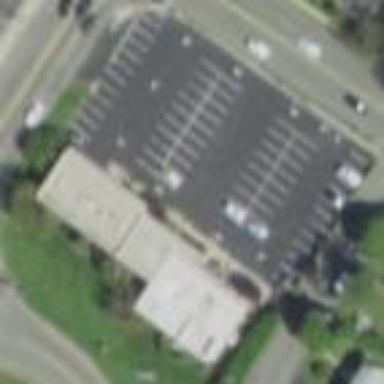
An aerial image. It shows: Retail area.